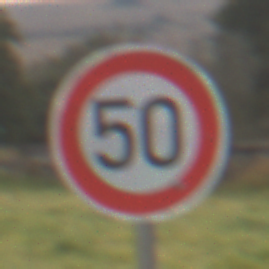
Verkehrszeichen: Geschwindigkeit50
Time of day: MorningAfternoon
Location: Outdoor (Nature)
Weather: Overcast
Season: NotSpecified
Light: Natural